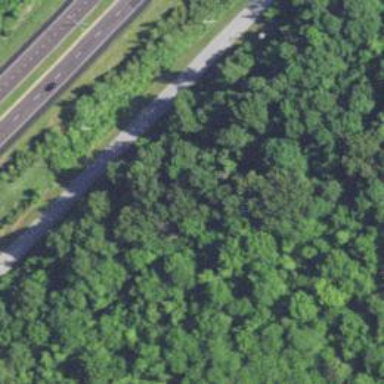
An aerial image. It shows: Deciduous broadleaved woodland.